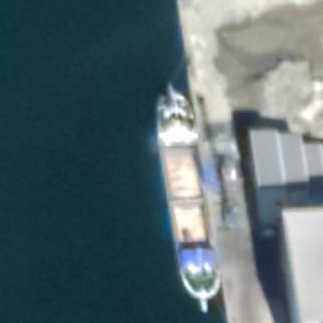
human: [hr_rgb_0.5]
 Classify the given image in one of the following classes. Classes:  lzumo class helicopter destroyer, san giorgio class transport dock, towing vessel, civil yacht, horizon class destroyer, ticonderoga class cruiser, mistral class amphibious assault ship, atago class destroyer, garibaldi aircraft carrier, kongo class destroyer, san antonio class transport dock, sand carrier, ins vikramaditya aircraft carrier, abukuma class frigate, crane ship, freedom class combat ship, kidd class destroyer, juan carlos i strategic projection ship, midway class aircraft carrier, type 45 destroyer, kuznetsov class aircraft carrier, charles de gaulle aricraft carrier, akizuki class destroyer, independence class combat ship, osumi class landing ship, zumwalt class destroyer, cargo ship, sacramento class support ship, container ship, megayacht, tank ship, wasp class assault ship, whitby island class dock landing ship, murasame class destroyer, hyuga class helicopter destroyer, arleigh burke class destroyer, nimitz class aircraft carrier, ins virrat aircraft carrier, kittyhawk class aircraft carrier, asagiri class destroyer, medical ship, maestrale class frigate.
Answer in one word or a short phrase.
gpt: Cargo ship